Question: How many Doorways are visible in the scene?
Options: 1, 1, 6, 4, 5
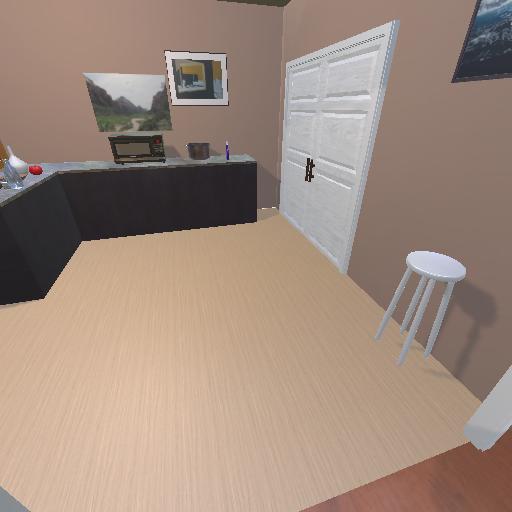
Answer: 1